Question: So i am having a rather severe issue with setting up OpenSSH for password-less entry on my university supplied computer.
There are 2 main issues:
The default config and known_hosts file created by openSSH upon first use default to the university h: directory. This is a local directory so i would need to be connected to the local network or using a VPN which isn't always the case. So the first question is, how can i change where the openSSH looks for known_hosts and config.

The second issue is that when i try to set up passwordless entry. It is that the openssh client tells me that my private key is not protected which is fair enough, but what is the best way to change the permissions because I have tried through windows properties and it is hopeless.
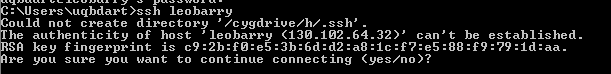
Answer: This was only fixable by changing to a different SSH program, copSSH.